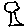
Label: tree